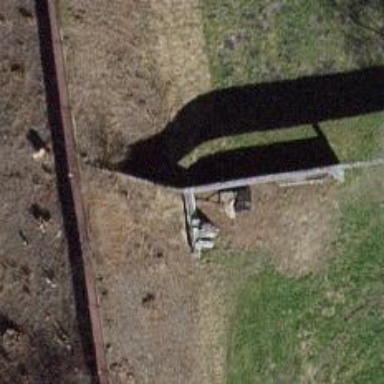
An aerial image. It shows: Wall is shown in the image.